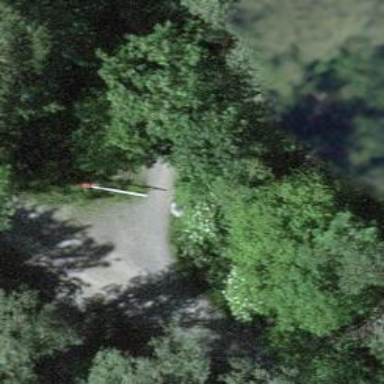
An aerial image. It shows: Swing gate.